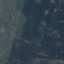
Label: HerbaceousVegetation